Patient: sex F, age 59
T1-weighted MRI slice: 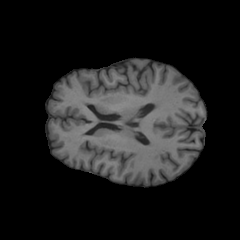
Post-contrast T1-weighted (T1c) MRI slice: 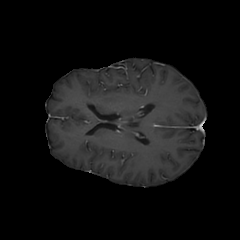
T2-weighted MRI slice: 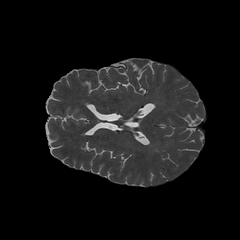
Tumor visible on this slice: no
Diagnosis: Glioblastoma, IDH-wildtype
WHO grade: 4